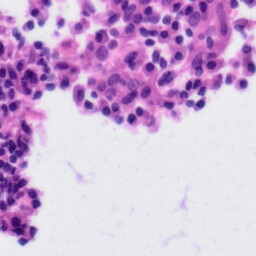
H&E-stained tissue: Tonsil